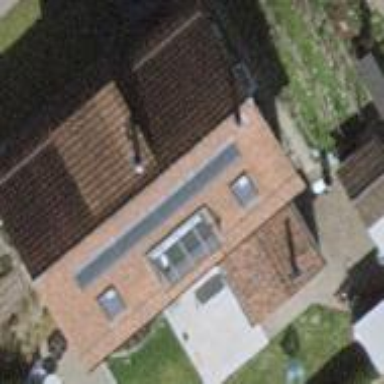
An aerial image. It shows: Building with tiled roof.